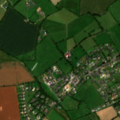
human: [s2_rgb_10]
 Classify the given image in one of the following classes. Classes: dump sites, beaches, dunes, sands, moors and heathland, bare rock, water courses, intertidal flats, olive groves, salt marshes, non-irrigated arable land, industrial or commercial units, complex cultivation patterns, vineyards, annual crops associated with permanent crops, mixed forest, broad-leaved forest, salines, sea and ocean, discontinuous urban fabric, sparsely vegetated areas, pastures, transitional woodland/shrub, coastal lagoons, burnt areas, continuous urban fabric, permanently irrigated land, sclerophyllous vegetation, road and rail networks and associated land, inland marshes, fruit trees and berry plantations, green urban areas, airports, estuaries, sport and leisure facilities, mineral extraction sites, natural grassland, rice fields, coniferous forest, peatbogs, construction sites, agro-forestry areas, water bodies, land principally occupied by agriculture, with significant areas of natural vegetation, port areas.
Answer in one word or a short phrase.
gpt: discontinuous urban fabric, non-irrigated arable land, pastures